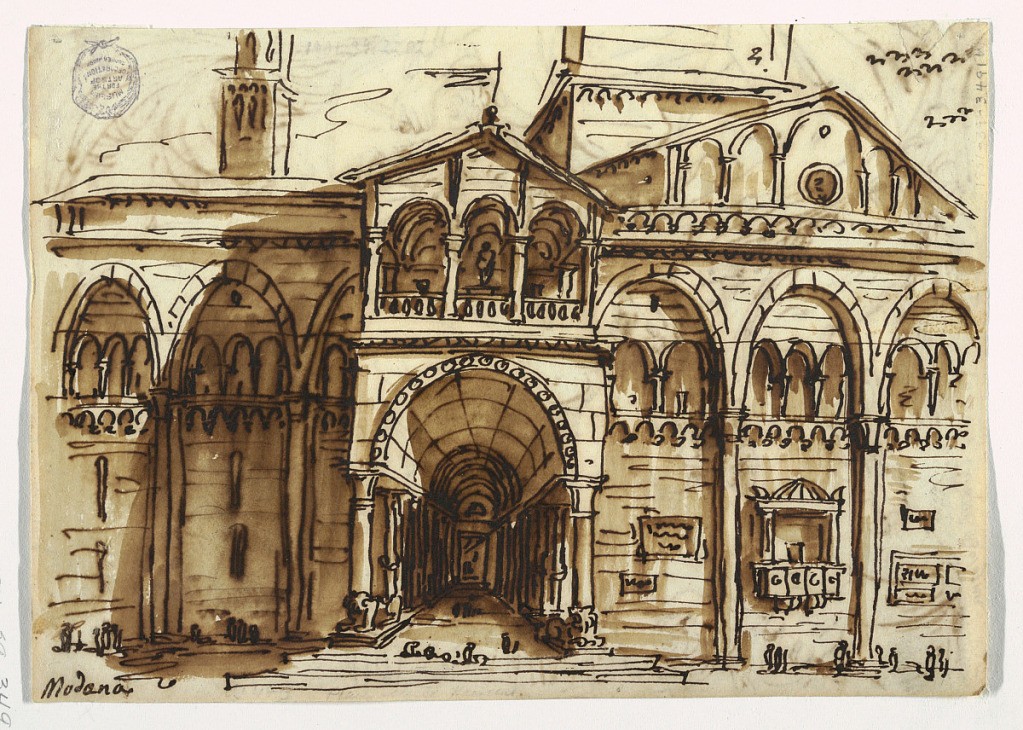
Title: The Facade of Modena Cath
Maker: Felice Giani, Italian, 1758–1823
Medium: Pen and brown ink, brown wash, over traces of black chalk on white laid paper
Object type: Sketchbook folio
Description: Verso: Saint Anthony and the Hermits, Study after Lodovico Carracci ??? A one-point perspective view of the Cathedral at Modena. The sheet was part of the small sketchbook, most pages in Giani Unmatted IV. Drawing on verso a study after a Carracci painting which was formerly in the church of Sant 'Antonio Abate, Bologna, and is now in the Brera, where